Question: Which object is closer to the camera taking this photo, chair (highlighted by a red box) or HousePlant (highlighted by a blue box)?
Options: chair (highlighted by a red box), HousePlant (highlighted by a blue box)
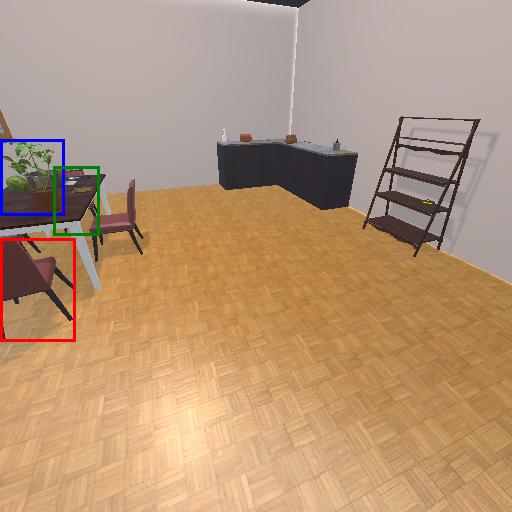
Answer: chair (highlighted by a red box)